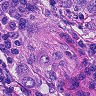
Metastatic tissue present: yes